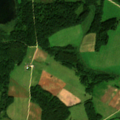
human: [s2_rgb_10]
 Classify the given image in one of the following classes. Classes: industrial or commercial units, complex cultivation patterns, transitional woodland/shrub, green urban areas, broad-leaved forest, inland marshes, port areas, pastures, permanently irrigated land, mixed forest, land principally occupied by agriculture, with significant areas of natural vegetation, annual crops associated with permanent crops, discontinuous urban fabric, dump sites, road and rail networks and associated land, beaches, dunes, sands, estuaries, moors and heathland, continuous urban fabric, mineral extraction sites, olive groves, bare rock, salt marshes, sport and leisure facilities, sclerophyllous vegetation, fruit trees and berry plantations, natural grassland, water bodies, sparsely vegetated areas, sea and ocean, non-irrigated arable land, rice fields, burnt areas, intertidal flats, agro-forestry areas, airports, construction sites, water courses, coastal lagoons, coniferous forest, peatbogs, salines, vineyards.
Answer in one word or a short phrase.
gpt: non-irrigated arable land, land principally occupied by agriculture, with significant areas of natural vegetation, broad-leaved forest, mixed forest, water bodies